Question: I want to obtain a similar tab effect with the button bar of twitter app.
I wish to click on a button and change the view down. I can switch activity but I think It's wrong, or not?
The top bar have to be fix like a frame. Like this:

Ok now I post a part of my idea (i found something similar here: <URL>
code:
'''
newsButton = (ImageButton) findViewById(R.id.news);
newsButton.setOnClickListener(new View.OnClickListener() {
@Override
public void onClick(View view) {
// on click go to the news view (no activity yet)
setContentView(R.layout.news);
}
});
'''
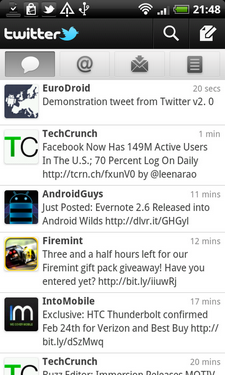
Answer: Like in the <URL>?
If so, the Source Code is freely available <URL>.
---
Okay, a little tour on how Google does it:
1. The activity_home.xml-layout includes (Line 21) the actionbar.xml-layout (This is done in every Layout so the Actionbar must not always be duplicated).
2. The actionbar.xml-Layout creates a LinearLayout for the UI-Elements.
3. Then, for example the HomeActivity-Activity sets the content view to the activity_home.xml-layout, receives an ActivityHelper-class and calls its setupActionBar()-method.
4. The mantioned ActivityHelper-class is in the hg/ android/ src/ com/ google/ android/ apps/ iosched/ util/-package and has the setupActionBar()-method which creates the Action bar.
This might be easier then it looks. Read your way through the Source Code and try it yourself.